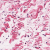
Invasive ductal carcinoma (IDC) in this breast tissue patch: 0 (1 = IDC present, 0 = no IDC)